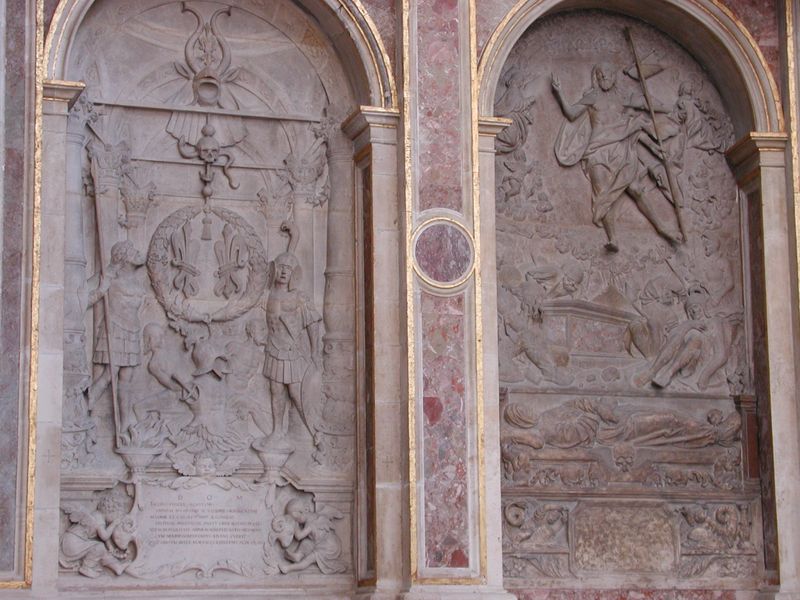
Titel: Epitaphien
Künstler: Albrecht Dürer
Standort: Augsburg, St. Anna, Fuggerkapelle (EU - D - B)
Schlagwörter: flügel, gott, mann, menschen, marmor, pfeiler, säule, säulen, bart, wand, architektur, halten, schädel, stein, tod, tot, horn, kirche, gold, kreis, engel, beine, relief, füße, schrift, liegen, bogen, stab, fahne, rundbogen, treppe, church, column, crown, lanze, men, people, red, soldaten, soldier, soldiers, sword, figures, wall, inschrift, pink, two, ring, foto, fotografie, waffen, schlange, helm, kranz, lilie, rüstung, römer, harnisch, totenkopf, sarg, bahre, christus, grab, angel, angels, gräber, man, roman, stone, krieger, segnen, schlangen, death, armor, helmet, speer, kirchlich, emblem, putten, totenschädel, line, cross, auferstehung, photo, sculpture, statue, wings, dead, children, symbole, legende, cherub, marble, wreath, renaissance, rome, inscription, jesus, italian, standarten, gothic, god, shield, christ, humans, christian, carving, stick, fleur de lis, body, skeleton, wing, vault, photograph, bone, skull, crypt, text, serpent, snake, weapon, säulenbogen, niche, spear, tomb, victory, alcove, helmets, coffin, lance, clay, legend, memorial, religious art, skul, paulus, cherubim, victors, decration, old testiment, friese